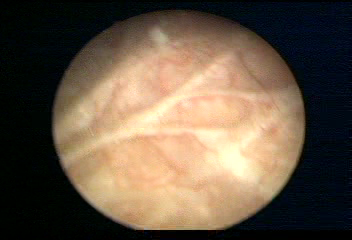
Modality: WLC
Class: Normal mucosa
Bladder cancer association: No